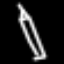
Label: pencil